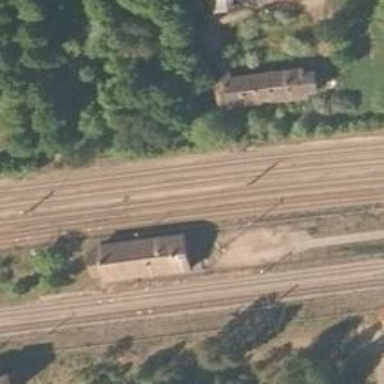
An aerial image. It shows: Railway yard.